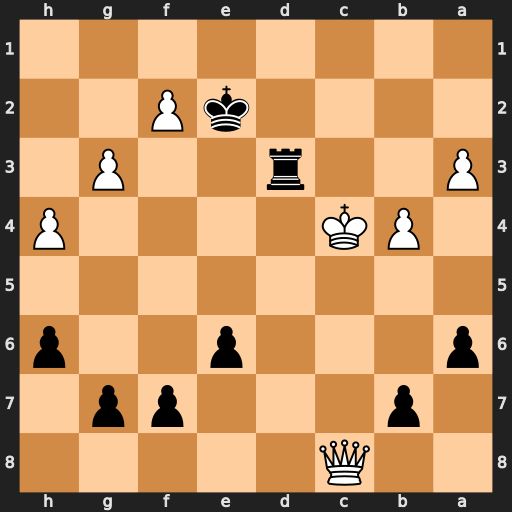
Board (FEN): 2Q5/1p3pp1/p3p2p/8/1PK4P/P2r2P1/4kP2/8
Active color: b
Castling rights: -
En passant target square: -
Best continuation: b5+ Kc5 Rc3+ Kb6 Rxc8